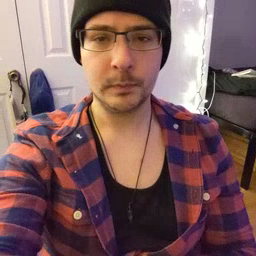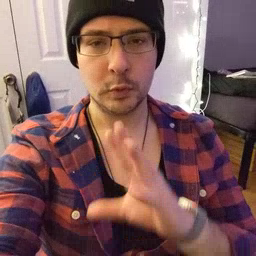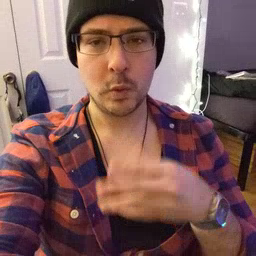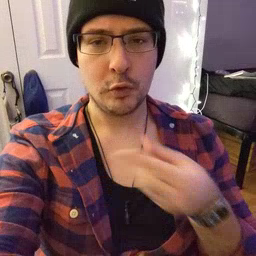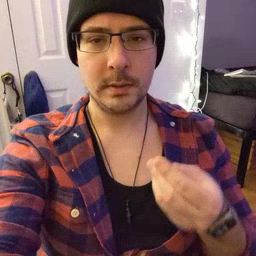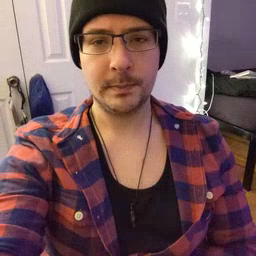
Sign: story